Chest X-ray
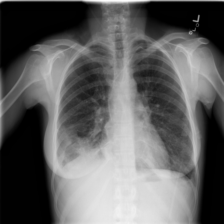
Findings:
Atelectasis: negative
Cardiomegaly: negative
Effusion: positive
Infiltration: positive
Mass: negative
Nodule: negative
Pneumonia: negative
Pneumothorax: negative
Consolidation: positive
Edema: positive
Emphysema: negative
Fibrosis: negative
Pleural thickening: negative
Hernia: negative